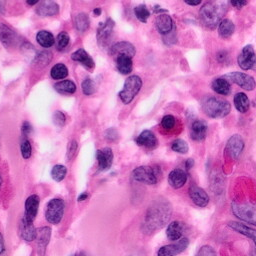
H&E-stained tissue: Pancreatic